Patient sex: M
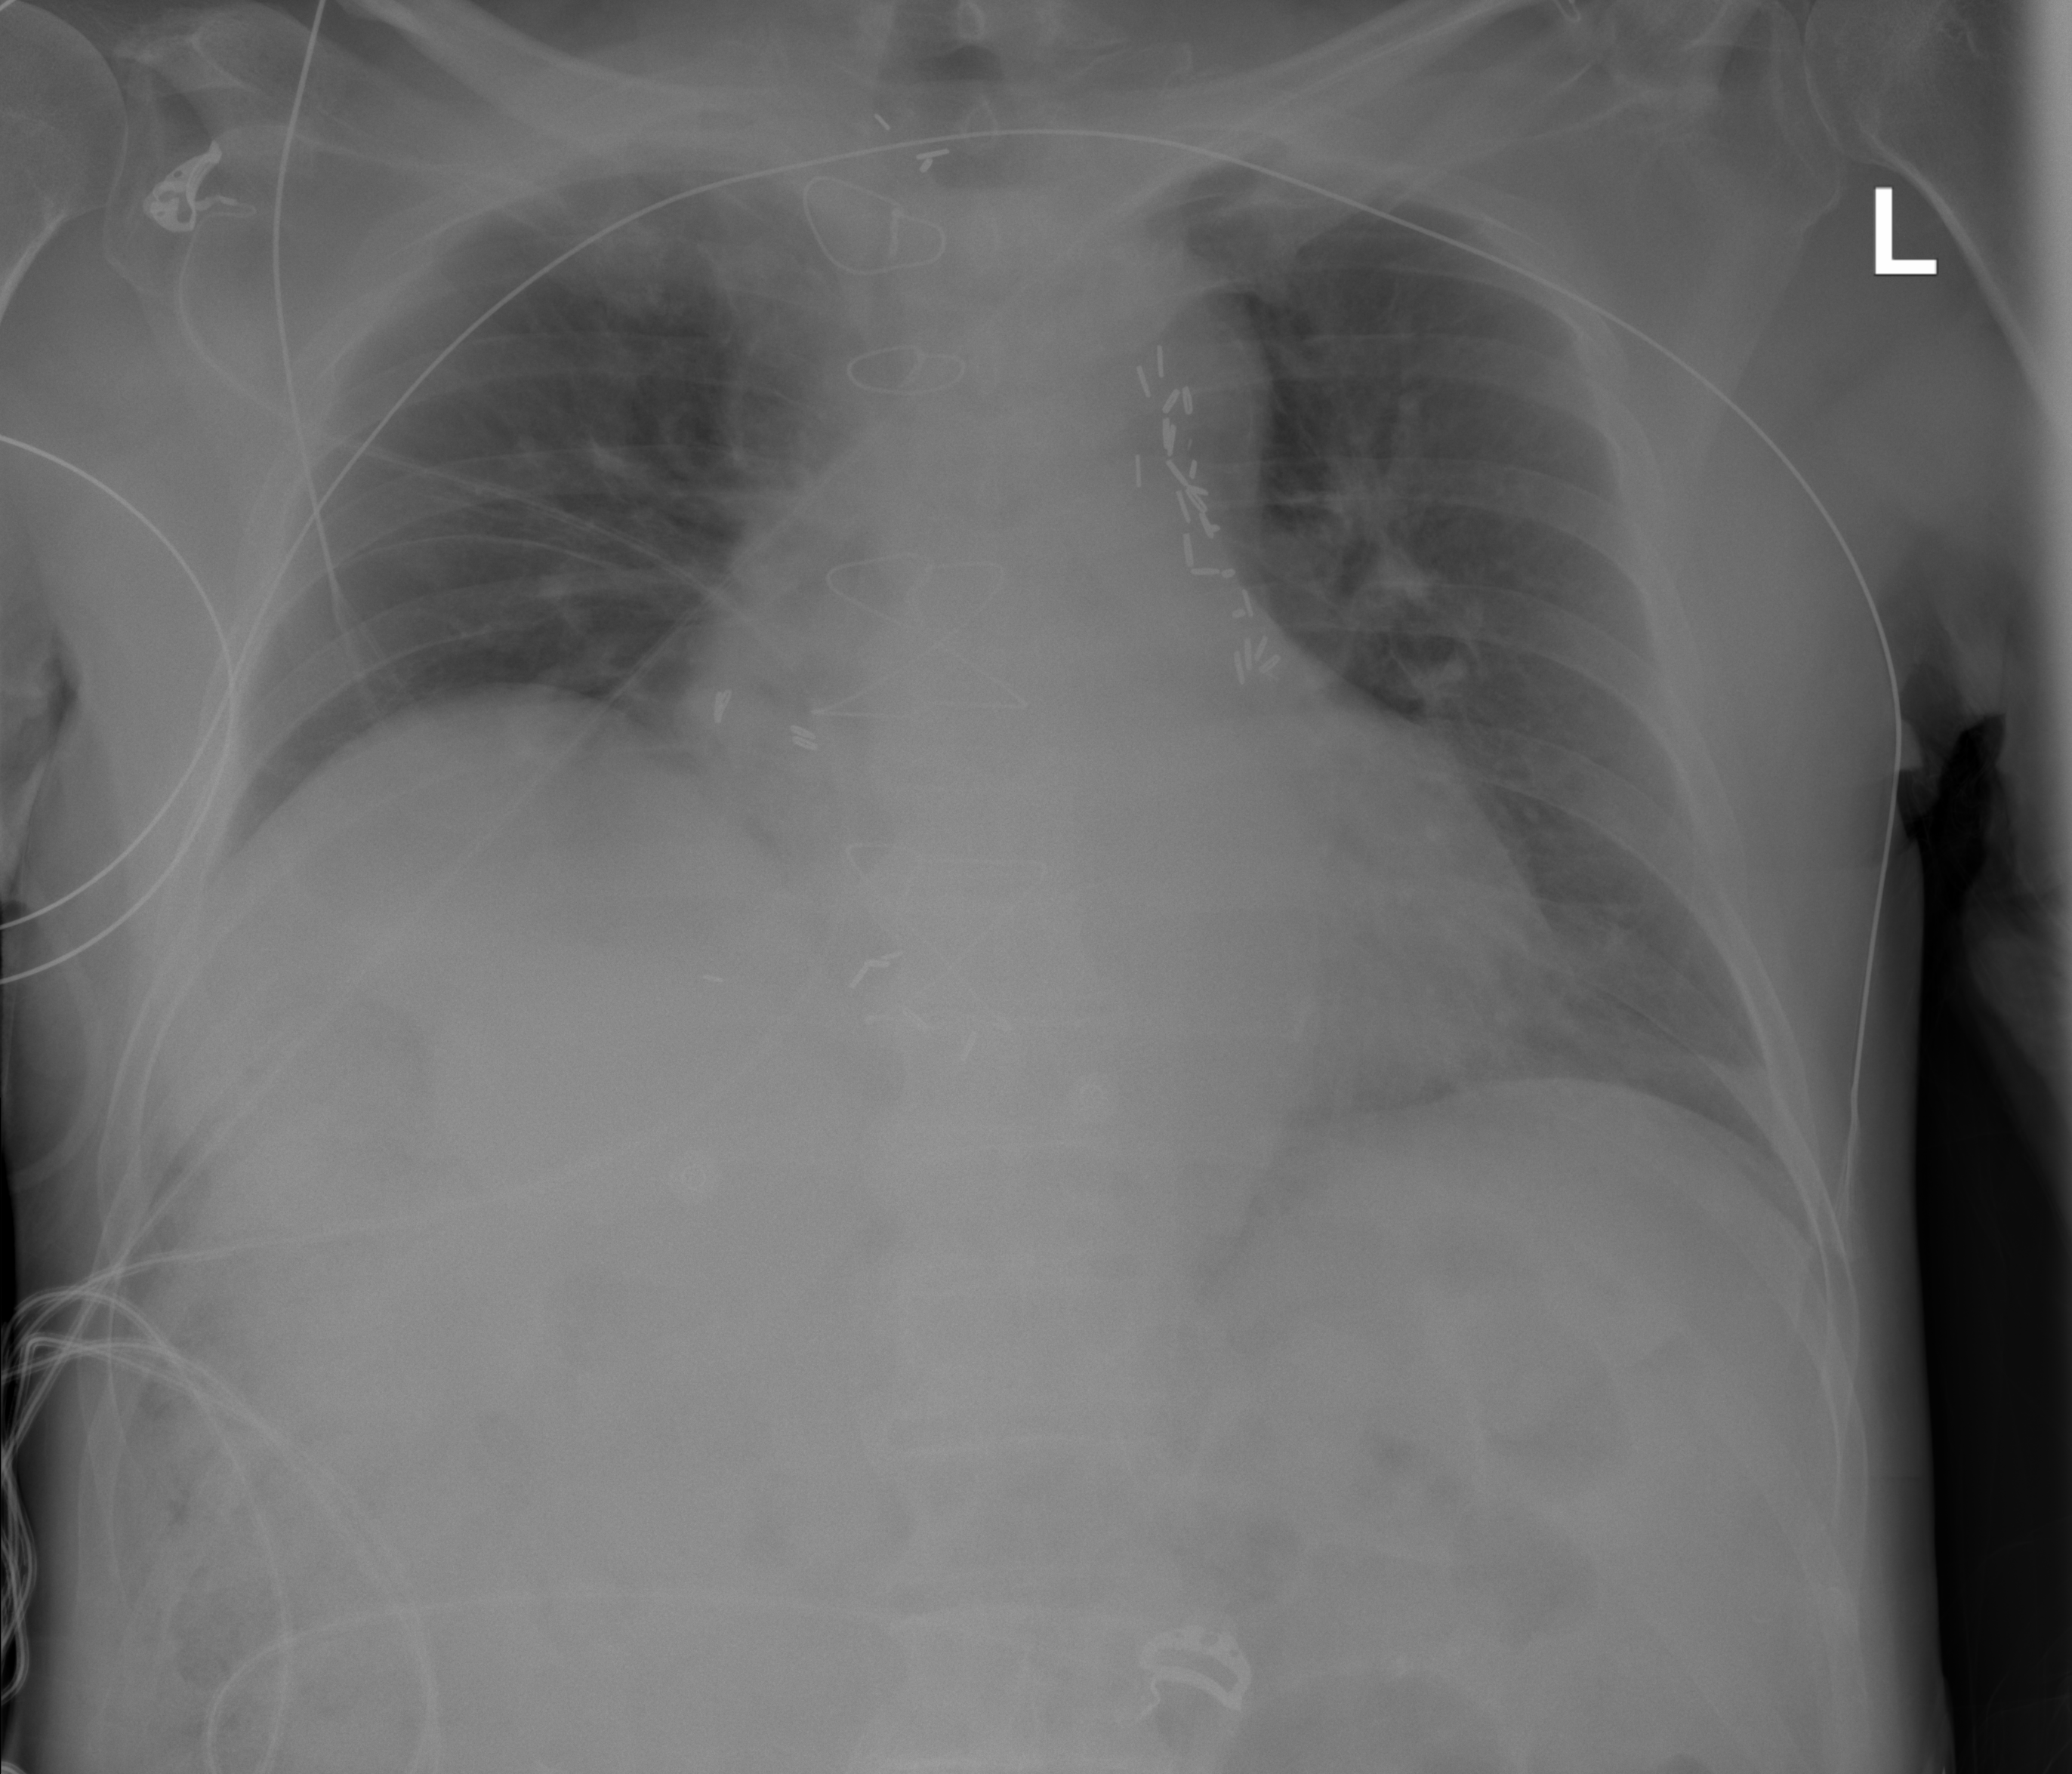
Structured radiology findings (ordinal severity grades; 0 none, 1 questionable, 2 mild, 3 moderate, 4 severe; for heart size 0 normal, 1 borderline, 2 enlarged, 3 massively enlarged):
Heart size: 0
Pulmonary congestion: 0
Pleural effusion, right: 0
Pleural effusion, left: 0
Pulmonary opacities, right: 0
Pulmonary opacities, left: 0
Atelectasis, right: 2
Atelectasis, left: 1